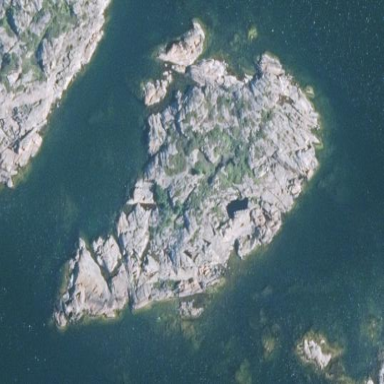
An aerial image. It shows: Islet along the natural coastline.